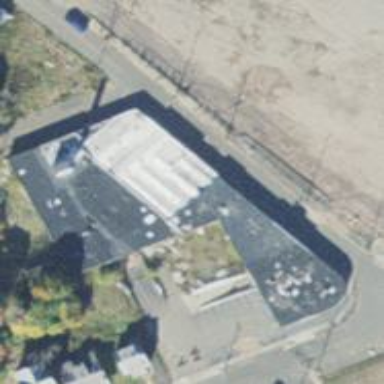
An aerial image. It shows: Building.